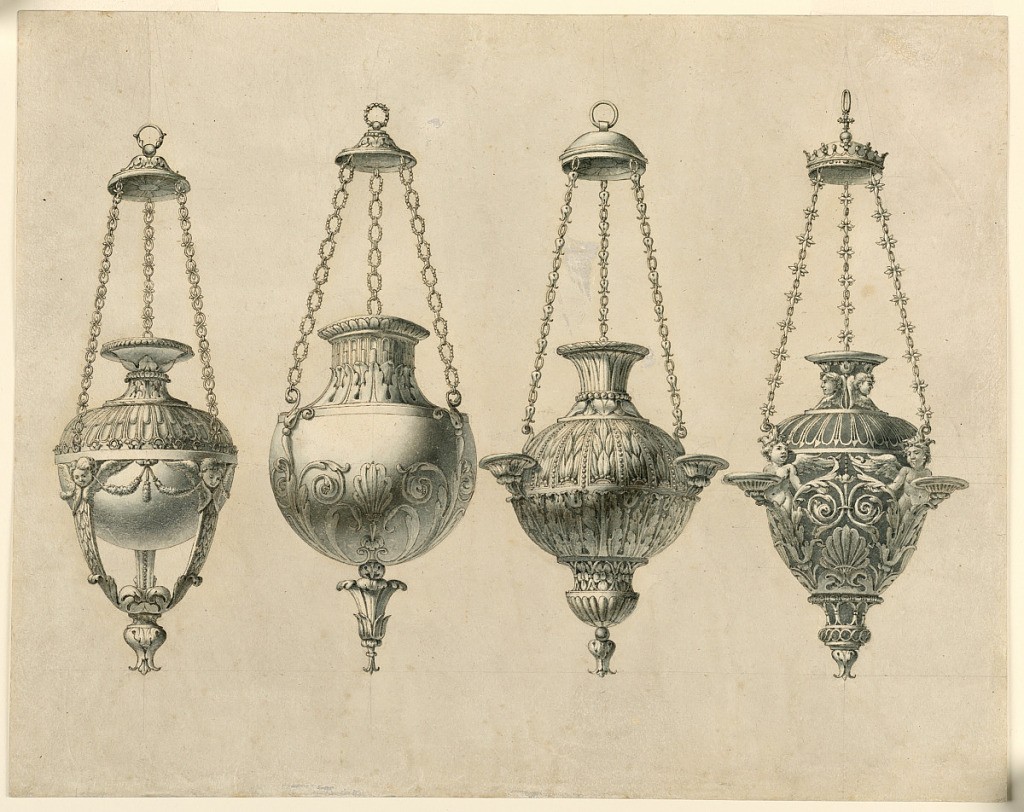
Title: Four Incenseures
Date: ca. 1820
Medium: Pen and brown ink, blue-gray wash, graphite Support: white wove paper
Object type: Drawing
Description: Horizontal Format. Two with additional spouts. The two innermost with floral ornament, the left with cherubim, the right with angels emerging from flower cups. RB '45